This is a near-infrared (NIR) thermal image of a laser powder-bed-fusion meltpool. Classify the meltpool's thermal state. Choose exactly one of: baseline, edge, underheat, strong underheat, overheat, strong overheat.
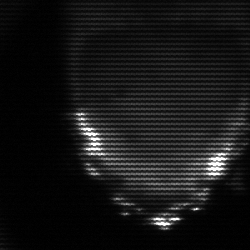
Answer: edge